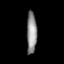
Tissue: lung
Cell type: Fibroblasts
Senescence score: 0.6212
Nuclear area (px): 416
Mean DAPI intensity: 141.933